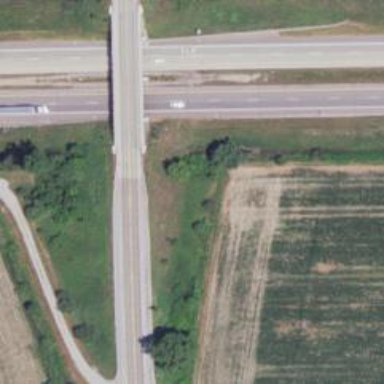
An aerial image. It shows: Tertiary road with bridge.